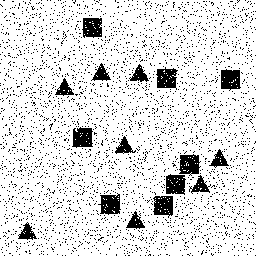
Squares: 8
Triangles: 8
Stars: 0
Total shapes: 16